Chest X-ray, PA view. Patient: 22 years old, sex M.
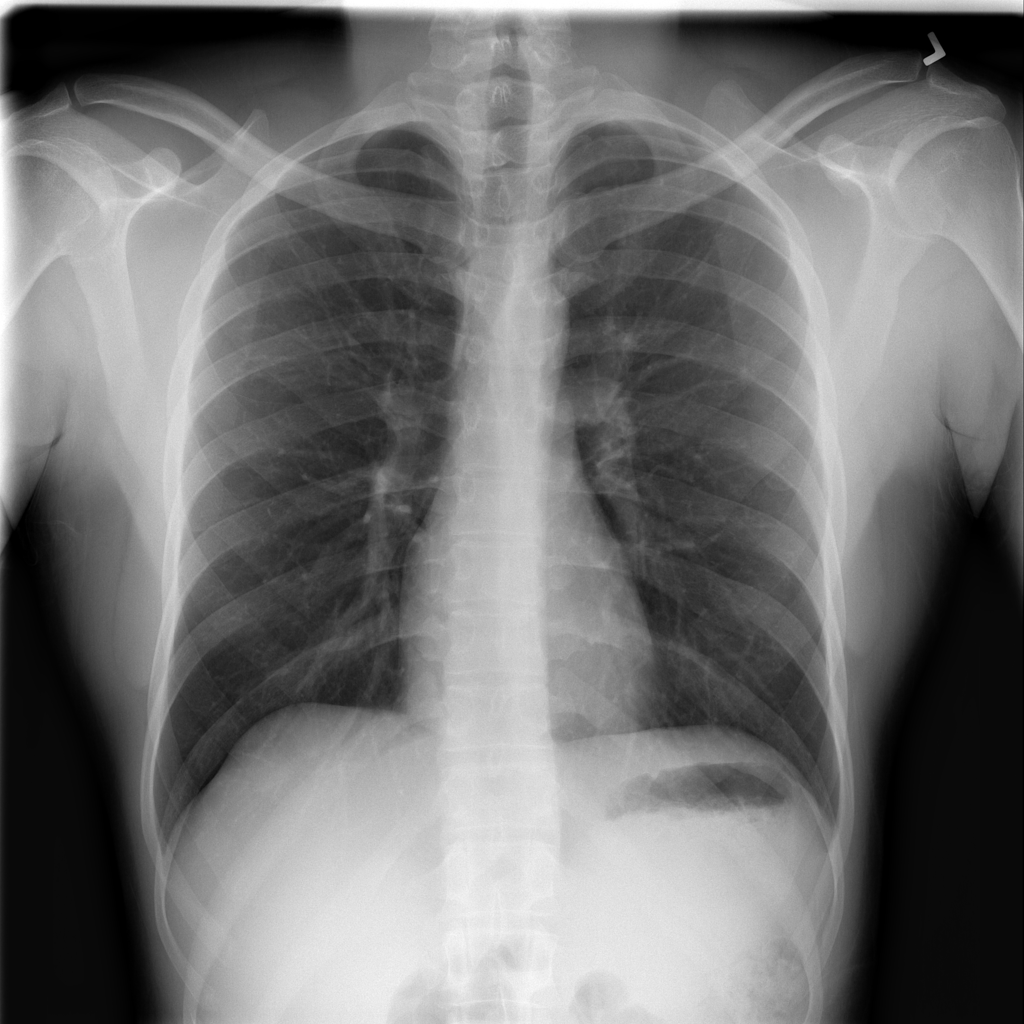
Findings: No Finding